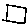
Label: square